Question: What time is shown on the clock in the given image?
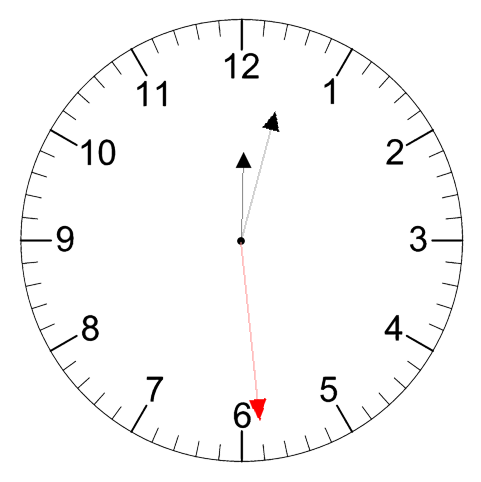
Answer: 12:02:29